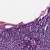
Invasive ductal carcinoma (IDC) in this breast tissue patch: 0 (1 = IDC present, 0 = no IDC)